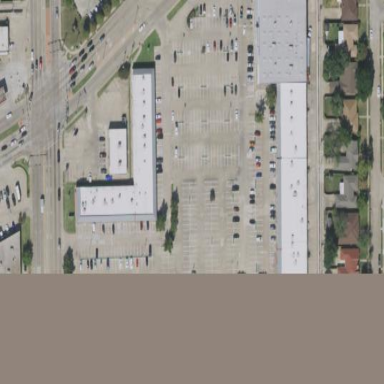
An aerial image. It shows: Retail area.